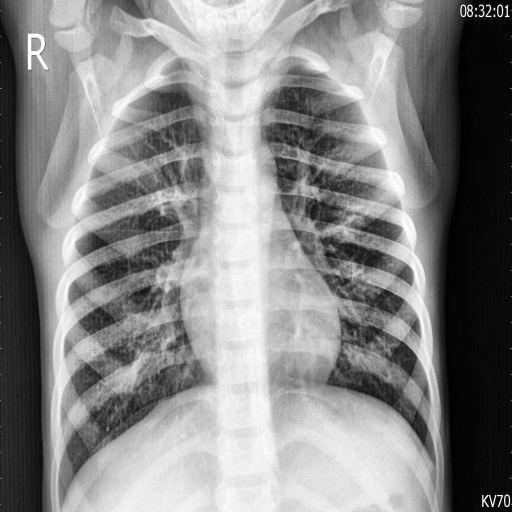
Finding: PNEUMONIA